Question: I have coreData model:

I'm trying to verify the schedule of the movie match the movie and theater but I'm getting the error "to-many key not allowed here"
Here is my code:
'''
NSManagedObjectContext *moc = [self managedObjectContext];
NSEntityDescription *timeDescription = [ NSEntityDescription entityForName:@"Schedules" inManagedObjectContext:moc];
NSPredicate *timePredicate = [NSPredicate predicateWithFormat:@"showTimes <= %@", _movieTime];
NSPredicate *moviePredicate = [NSPredicate predicateWithFormat:@"ANY movie.nameOfMovie CONTAINS[cd] %@", _movie];
NSPredicate *theatersPredicate = [NSPredicate predicateWithFormat:@"movie.theaters.nameOfTheater == %@", _theaterName];
NSPredicate *compoundPredicate = [NSCompoundPredicate andPredicateWithSubpredicates:@[timePredicate,moviePredicate,theatersPredicate]];
NSFetchRequest *request = [NSFetchRequest new];
request.predicate = compoundPredicate;
request.entity = timeDescription;
NSError *error = nil;
NSArray *result = [moc executeFetchRequest:request error:&error];
'''
If I only use the following predicates:
'''
NSPredicate *timePredicate = [NSPredicate predicateWithFormat:@"showTimes <= %@", _movieTime];
NSPredicate *moviePredicate = [NSPredicate predicateWithFormat:@"ANY movie.nameOfMovie CONTAINS[cd] %@", _movie];
'''
I can get the match with the schedule and the movie but my questions is how can I get match for schedule and movies and theaters any of you knows what I'm doing wrong?
I'll really appreciate your help
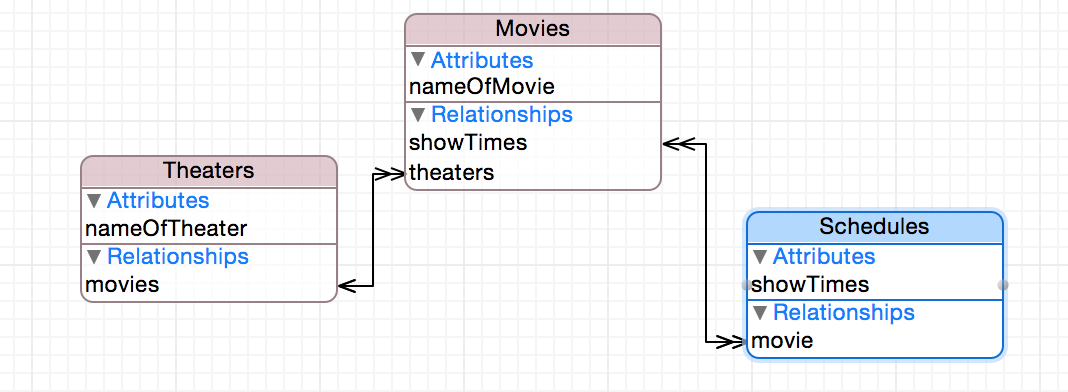
Answer: You are getting the "to-many key not allowed here" error because, in your 'theatersPredicate' "movie" is a to-many relationship. Compare with your 'moviePredicate', which works OK because it uses the "ANY" keyword.
So you might be tempted to just add "ANY" to your 'theatersPredicate'. That will work (i.e. compile and run OK), but will not, I think, give you the results you are looking for: it will show those where "(ANY movies' moviename matches) and (ANY movies' nameOfTheatre matches)". But it could be a different Movie in each case.
What I think you want is "ANY movies where (moviename matches AND nameOfTheatre matches)". For that purpose, use SUBQUERY:
'''
NSPredicate *timePredicate = [NSPredicate predicateWithFormat:@"showTimes <= %@", _movieTime];
NSPredicate *movieAndTheaterPredicate = [NSPredicate predicateWithFormat:@"SUBQUERY(movie, $x, $x.nameOfMovie CONTAINS[cd] %@ AND $x.theaters.nameOfTheater == %@).@count > 0", _movie, _theaterName];
NSPredicate *compoundPredicate = [NSCompoundPredicate andPredicateWithSubpredicates:@[timePredicate,movieAndTheaterPredicate]];
'''